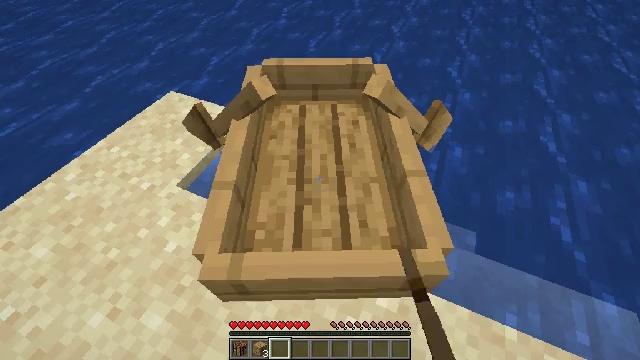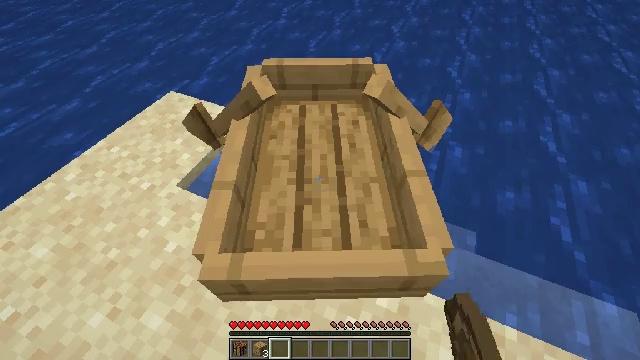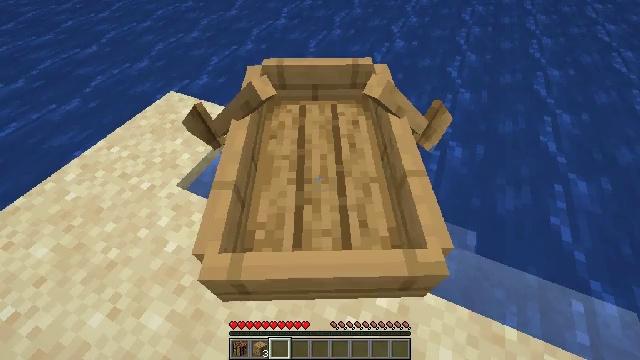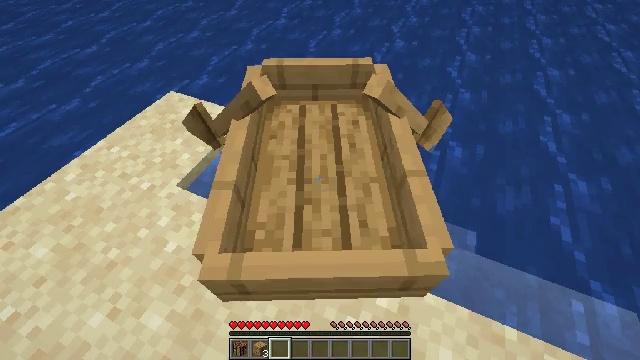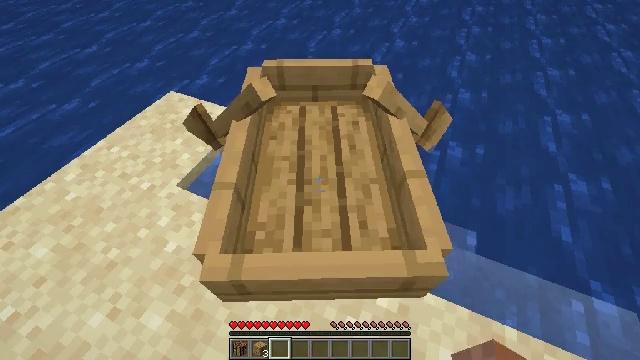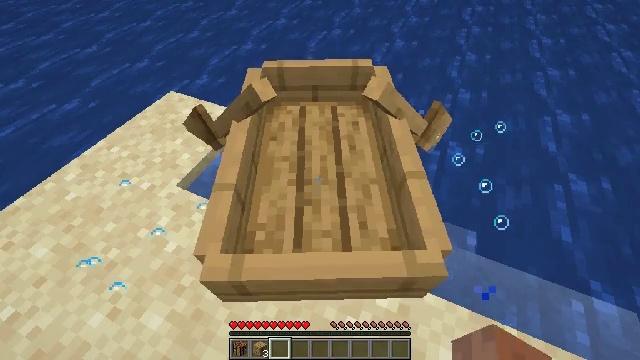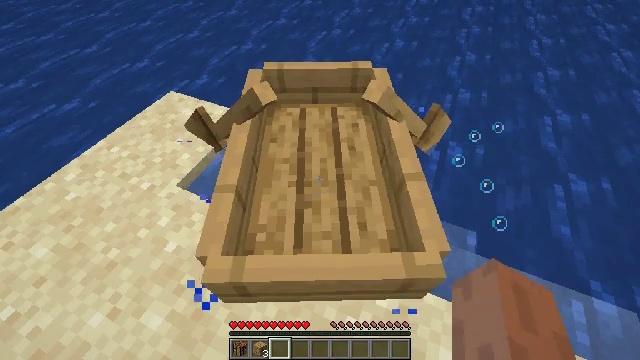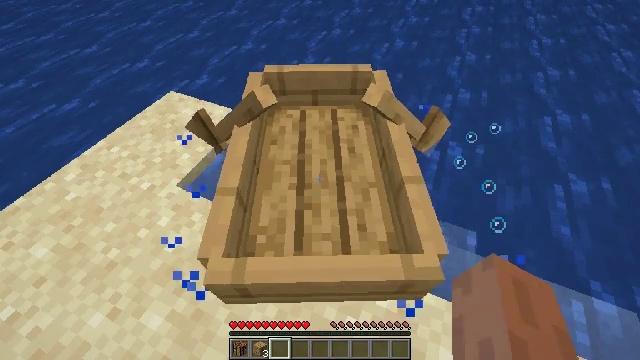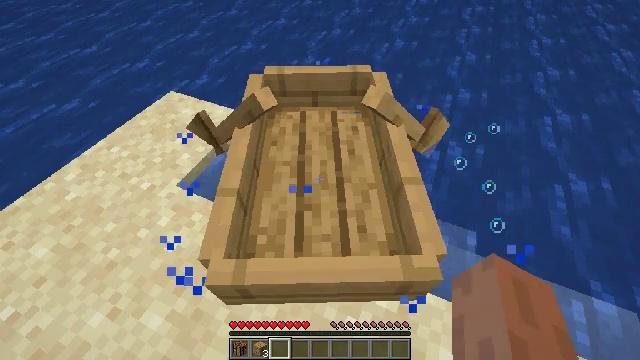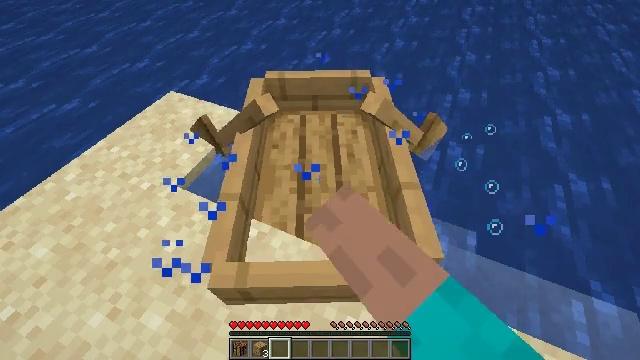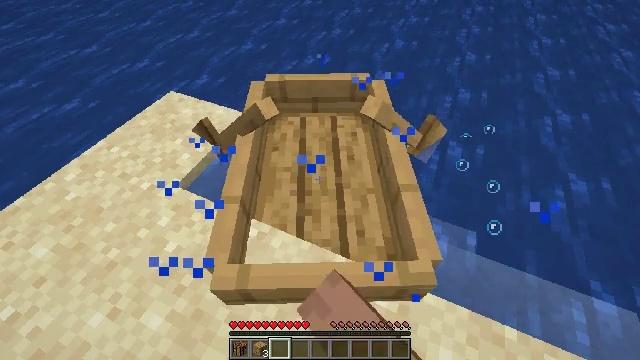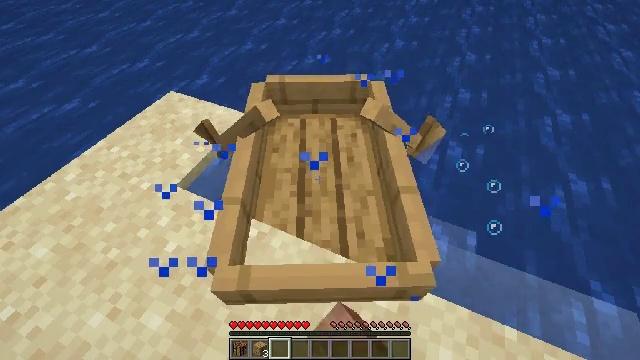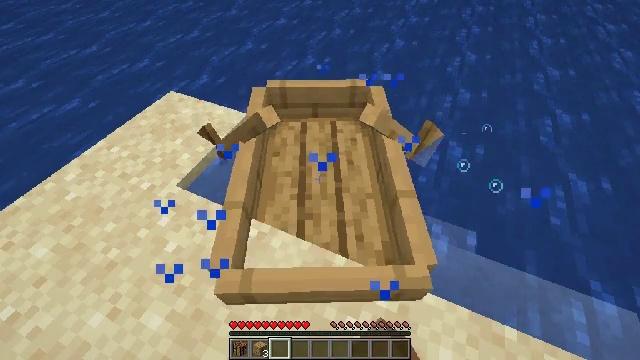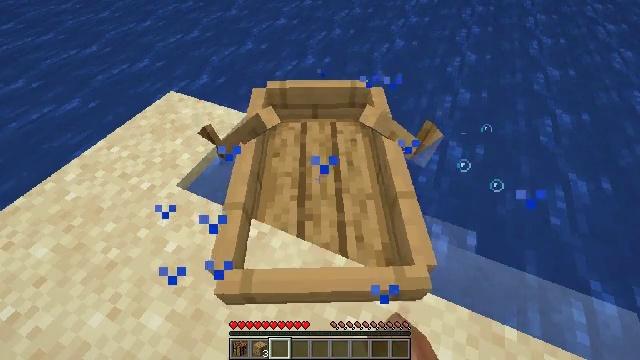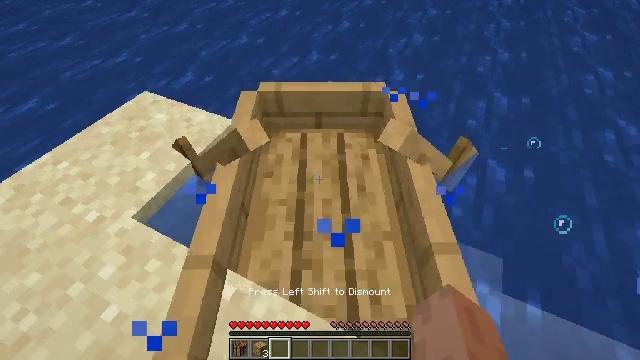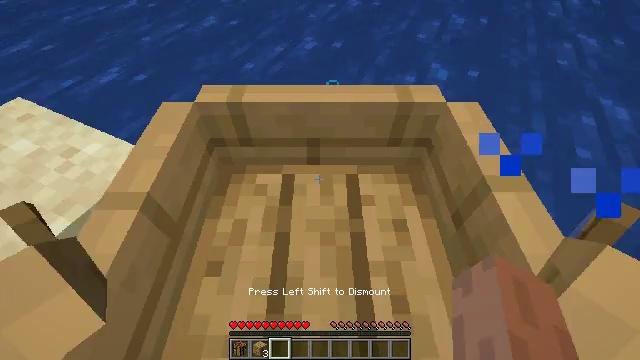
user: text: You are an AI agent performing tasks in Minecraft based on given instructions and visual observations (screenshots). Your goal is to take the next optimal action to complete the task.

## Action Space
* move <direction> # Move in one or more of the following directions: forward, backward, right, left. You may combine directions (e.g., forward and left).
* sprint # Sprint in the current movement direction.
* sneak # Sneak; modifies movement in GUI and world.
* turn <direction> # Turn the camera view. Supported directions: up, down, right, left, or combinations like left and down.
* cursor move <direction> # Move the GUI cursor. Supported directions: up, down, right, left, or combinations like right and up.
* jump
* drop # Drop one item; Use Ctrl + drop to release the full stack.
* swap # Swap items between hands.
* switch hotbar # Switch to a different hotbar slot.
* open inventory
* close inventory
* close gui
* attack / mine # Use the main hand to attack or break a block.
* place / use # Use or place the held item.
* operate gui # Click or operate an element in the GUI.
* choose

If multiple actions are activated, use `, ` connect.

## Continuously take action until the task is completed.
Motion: motion action
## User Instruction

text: Collect kelp by swimming through it.
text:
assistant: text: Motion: no_op
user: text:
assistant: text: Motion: no_op
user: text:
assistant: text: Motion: no_op
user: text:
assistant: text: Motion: no_op
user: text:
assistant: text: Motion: no_op
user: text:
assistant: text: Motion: no_op
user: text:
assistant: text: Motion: no_op
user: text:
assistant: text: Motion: use / place
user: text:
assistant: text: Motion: use / place
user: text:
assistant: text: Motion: use / place
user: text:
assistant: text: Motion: no_op
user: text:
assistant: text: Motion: no_op
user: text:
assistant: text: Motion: no_op
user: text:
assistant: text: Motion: no_op
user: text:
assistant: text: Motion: move forward
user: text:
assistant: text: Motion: move forward, turn up
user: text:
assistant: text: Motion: move forward, turn up
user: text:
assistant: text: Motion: move forward, turn up
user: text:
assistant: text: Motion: move forward
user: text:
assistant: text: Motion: move forward
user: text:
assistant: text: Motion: move forward
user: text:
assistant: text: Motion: move forward
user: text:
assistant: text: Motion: move forward, turn right and up, jump
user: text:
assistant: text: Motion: move forward, jump
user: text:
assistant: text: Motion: move forward, turn right, jump
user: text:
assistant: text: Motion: move forward, turn right, jump
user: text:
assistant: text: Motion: move forward, jump
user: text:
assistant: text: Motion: move forward, jump
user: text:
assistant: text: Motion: move forward, jump
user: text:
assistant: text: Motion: move forward, jump